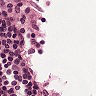
Metastatic tissue present: no